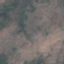
Land use / land cover: HerbaceousVegetation